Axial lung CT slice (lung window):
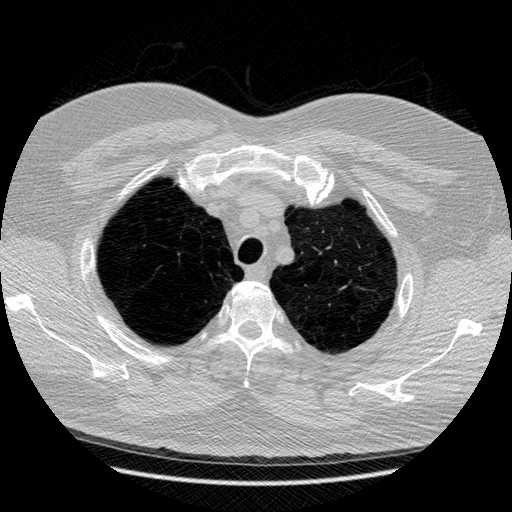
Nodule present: no